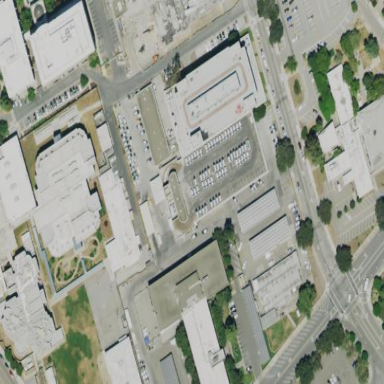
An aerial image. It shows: Government office building.